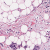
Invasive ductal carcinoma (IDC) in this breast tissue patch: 1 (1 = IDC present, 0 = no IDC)